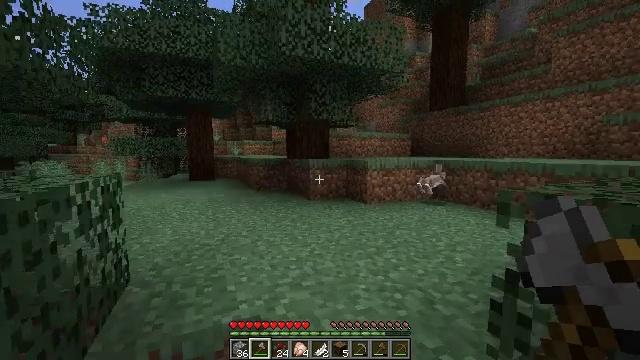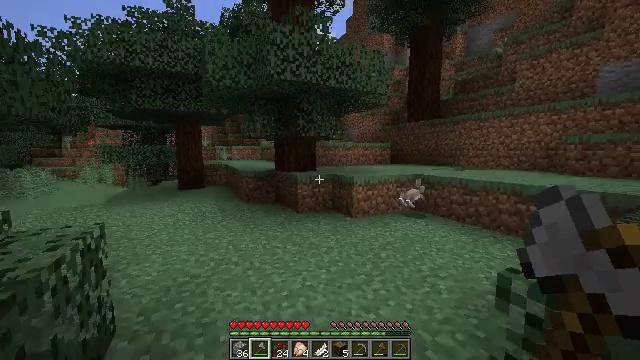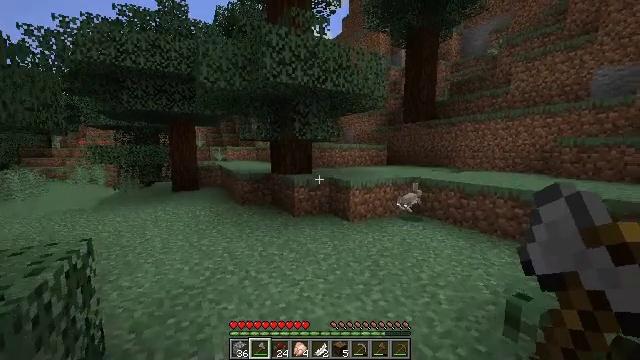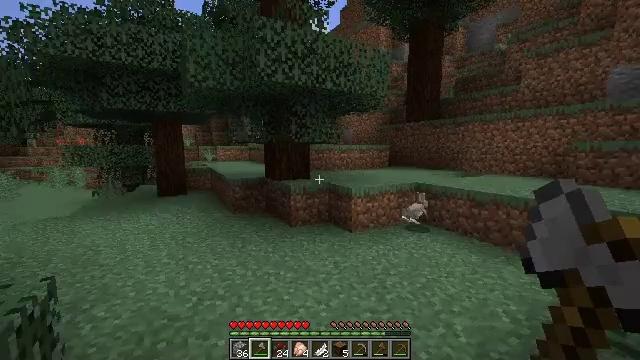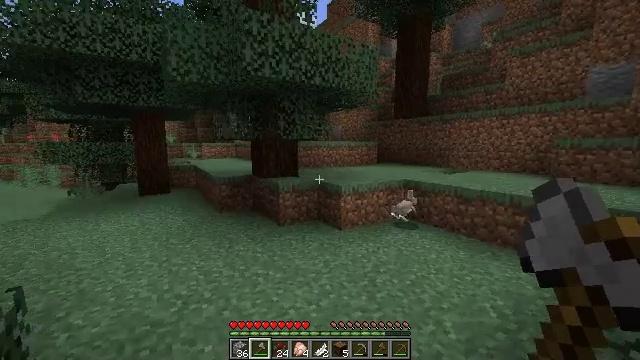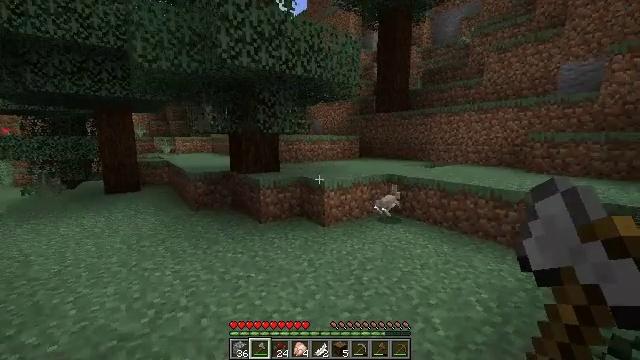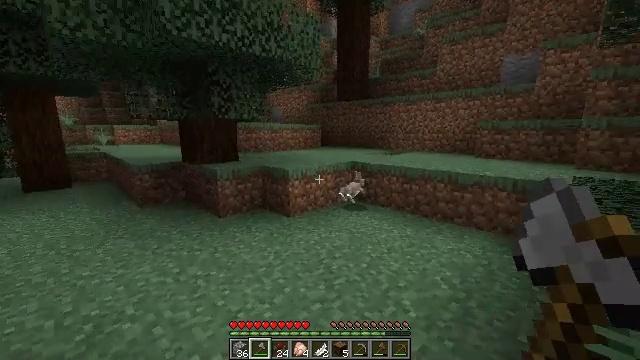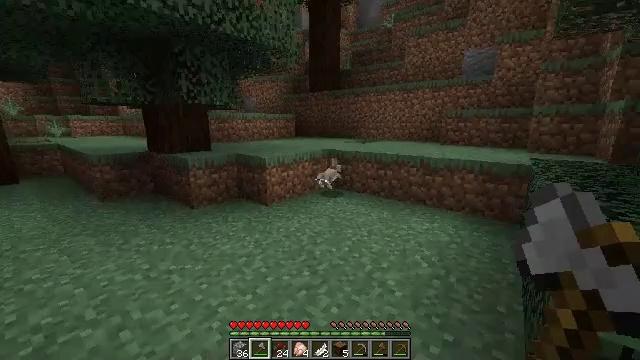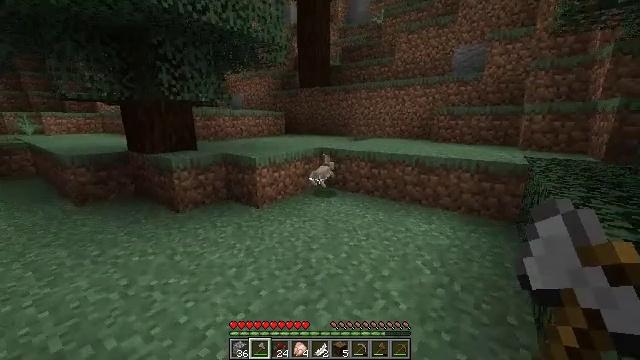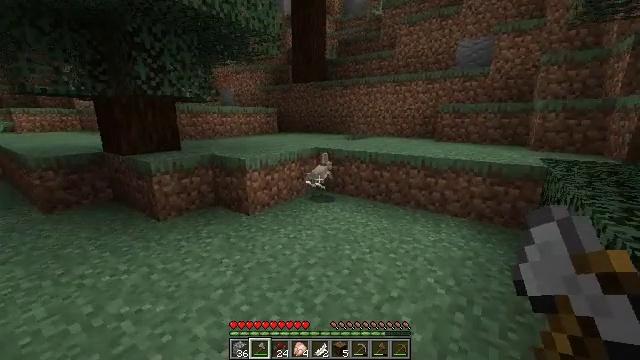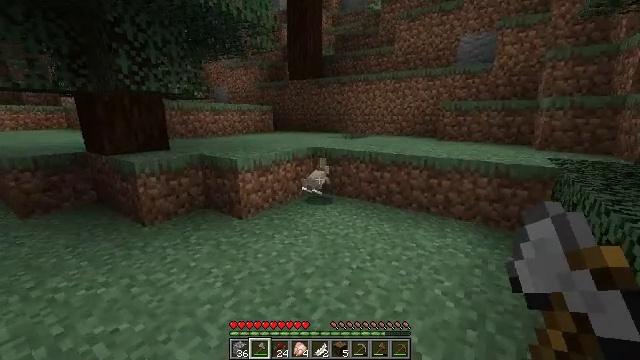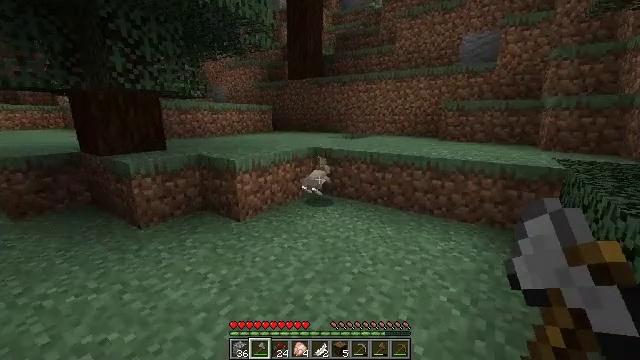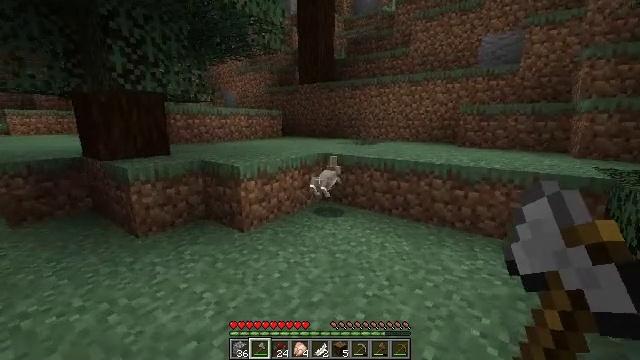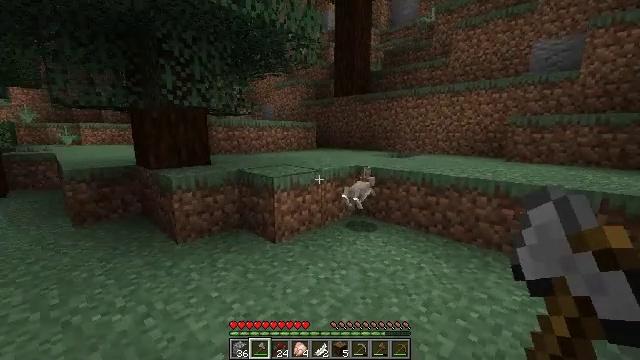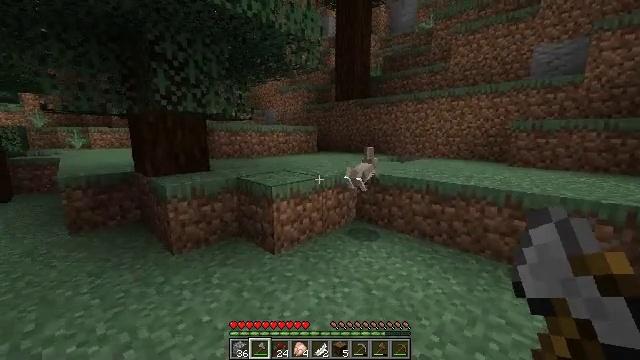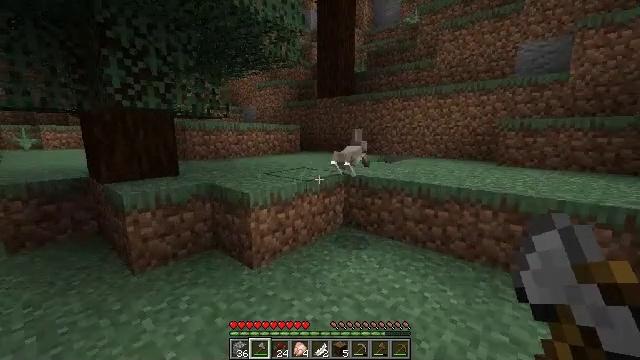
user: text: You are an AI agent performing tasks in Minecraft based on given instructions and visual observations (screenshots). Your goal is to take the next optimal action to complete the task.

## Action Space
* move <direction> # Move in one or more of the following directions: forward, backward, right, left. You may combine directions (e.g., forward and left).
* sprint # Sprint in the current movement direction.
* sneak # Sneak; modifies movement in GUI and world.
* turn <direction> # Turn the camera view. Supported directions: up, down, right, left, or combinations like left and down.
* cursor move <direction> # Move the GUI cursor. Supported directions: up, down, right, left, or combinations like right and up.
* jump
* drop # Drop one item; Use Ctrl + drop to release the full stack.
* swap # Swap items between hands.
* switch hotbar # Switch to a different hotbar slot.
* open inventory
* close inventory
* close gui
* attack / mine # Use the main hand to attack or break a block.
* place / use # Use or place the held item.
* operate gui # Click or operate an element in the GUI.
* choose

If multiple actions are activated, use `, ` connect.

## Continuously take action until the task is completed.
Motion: motion action
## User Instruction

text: Combat the rabbit.
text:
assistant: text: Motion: move forward, turn right, jump
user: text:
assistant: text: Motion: move forward, turn right, jump
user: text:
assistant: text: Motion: move forward, jump
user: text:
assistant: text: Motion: move forward, turn right
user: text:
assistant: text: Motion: move forward, turn right and down
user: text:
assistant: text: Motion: move forward, turn right and down
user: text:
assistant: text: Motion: move forward, turn right and down
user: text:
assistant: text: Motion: move forward, turn right
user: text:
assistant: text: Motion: move forward, turn right
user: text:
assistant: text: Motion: move forward
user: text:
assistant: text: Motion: move forward
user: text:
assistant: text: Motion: move forward, turn left and up
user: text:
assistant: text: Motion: move forward, turn left and up
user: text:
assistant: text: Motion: move forward
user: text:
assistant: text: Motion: move forward, turn right
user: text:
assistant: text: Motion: move forward, turn right and down
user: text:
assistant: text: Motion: move forward, turn right and down
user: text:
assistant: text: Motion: move forward, turn right and down
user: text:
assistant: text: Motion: move forward, turn right and down
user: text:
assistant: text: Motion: move forward
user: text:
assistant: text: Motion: move forward
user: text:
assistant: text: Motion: move forward, turn left and up
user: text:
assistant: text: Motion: move forward, turn up
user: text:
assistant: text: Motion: move forward, turn up
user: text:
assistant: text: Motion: turn left and up
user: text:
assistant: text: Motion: turn up
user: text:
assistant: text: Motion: no_op
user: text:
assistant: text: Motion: no_op
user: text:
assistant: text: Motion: turn left and down
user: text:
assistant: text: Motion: turn left and down